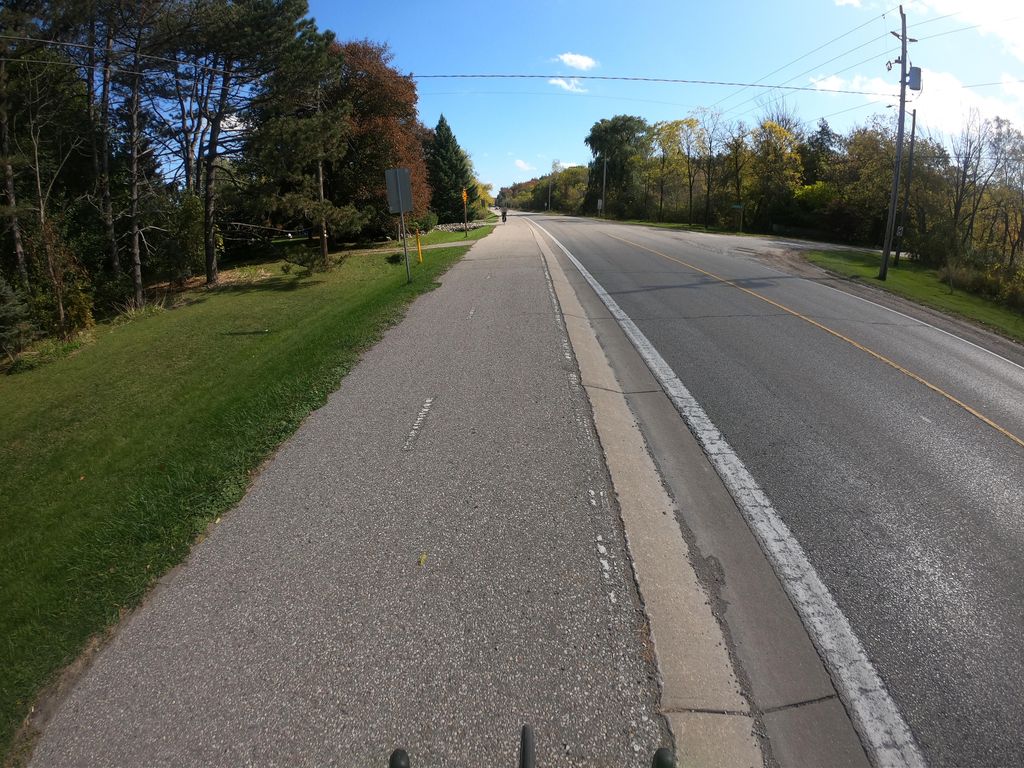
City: kitchener-waterloo